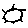
Label: sun